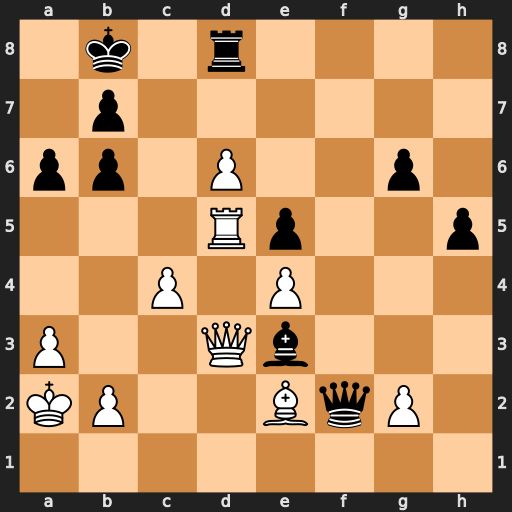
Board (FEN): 1k1r4/1p6/pp1P2p1/3Rp2p/2P1P3/P2Qb3/KP2BqP1/8
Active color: w
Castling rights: -
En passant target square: -
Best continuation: Rxe5 Qf6 Rd5